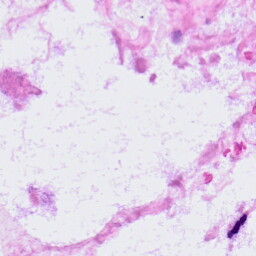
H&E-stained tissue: LymphNode